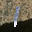
Label: 1